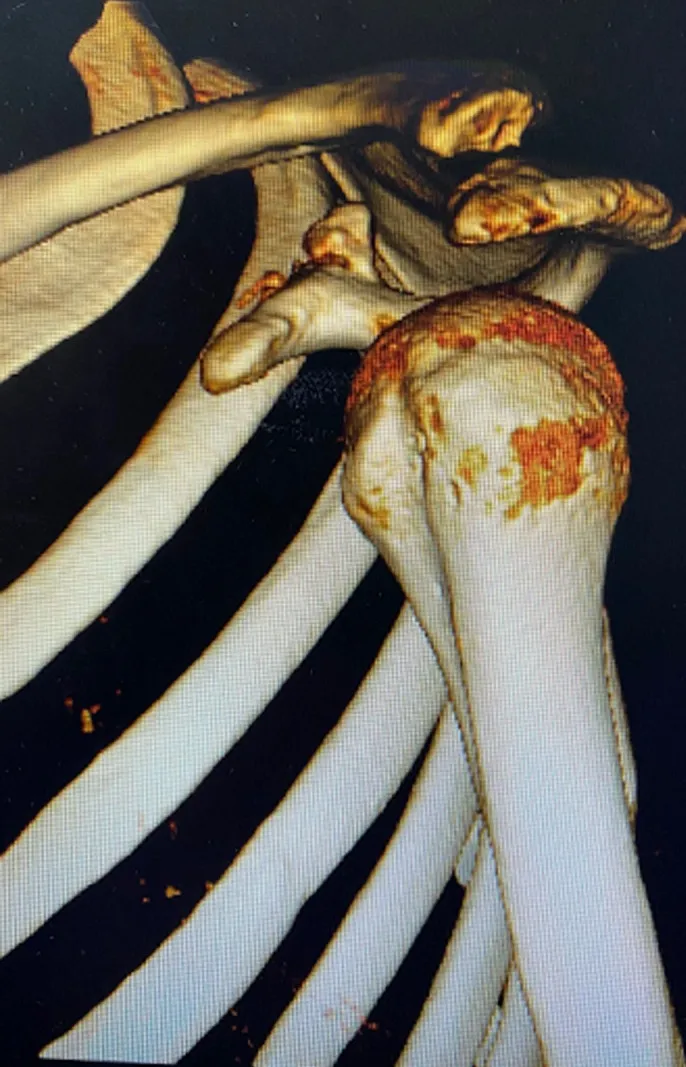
three-dimensional reconstruction showing the reduction and the callus of the coracoid process at 6 months.
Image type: radiology (ct)